Question: I want to find the location (sector) of a point in hexagonal or circular shape divided in to 4 different sectors (sc,s1,s2,s3). All I have is the x and y coordinates of the point. The basic code I have written is given here but it doesn't return the correct sector according to given x and y coordinates.
Here is the picture for better understanding.

'''
#include <stdio.h>
#include <math.h>
#define PI 3.<PHONE>
#define num_sec 4
int main ()
{
double x, y, angle, radius;
x = 19.0; //x_coordinate of a point
y = -30.1; //y_coordinate of a point
angle = atan2 (y,x) * 180 / PI; // converting Cartesian plan to polar and radians to degrees also the arc angle are negative so to convert them into positive we add 360 in it.
if (angle < 0) angle += 360;
radius = hypot (x, y); // calculating radius
printf ("For x_coordinate=%f and y_coordinate=%f the Angle=%f and the Radius=%f
",x,y,angle,radius);
int sector[num_sec];
char sc, s1, s2, s3;
if (radius <= 157.5) {sector[0] = sc;}
if (radius > 157.5 && angle>0 || angle <= 120) {sector[1] = s1;}
if (radius > 157.5 && angle > 120 || angle <= 240) {sector[2] = s2;}
if (radius > 157.5 && angle > 240 || angle <= 360) {sector[3] = s3;}
printf ("%f %f %f %f",sc,s1,s2,s3);
return 0;
}
'''
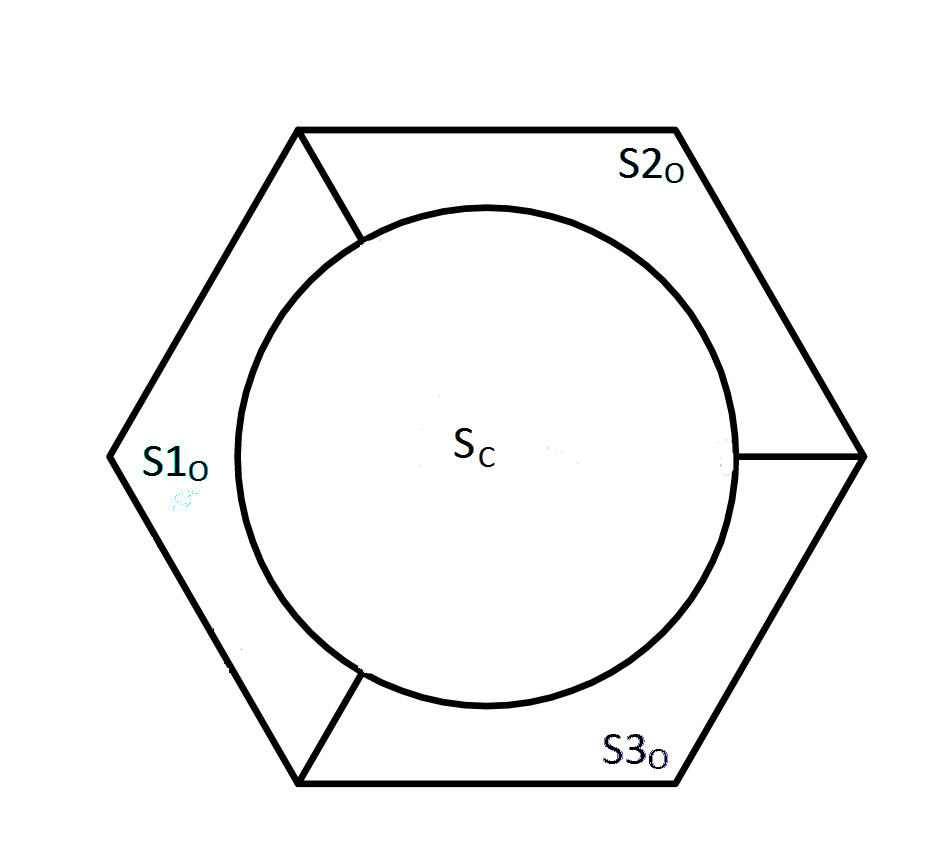
Answer: based on a few assumptions, not sure what exactly sc,s1 are supposed do do, but I think I figured what you want.. if this helps
'''
#include <stdio.h>
#include <math.h>
#define PI 3.<PHONE>
#define num_sec 4
int main (){
double x, y, angle, radius;
x = 19.0; //x_coordinate of a point
y = -30.1; //y_coordinate of a point
angle = atan2 (y,x) * 180 / PI; // converting Cartesian plan to polar and radians to degrees also the arc angle are negative so to convert them into positive we add 360 in it.
if (angle < 0) angle += 360;
radius = hypot (x, y); // calculating radius
printf ("For x_cordinate=%f and y_cordinate=%f the Angle=%f and the Radius=%f
",x,y,angle,radius);
int sector[num_sec]={0};
if (radius <= 157.5){
sector[0]++;
}
else if (radius > 157.5 && (angle > 0 && angle <= 120)) {
sector[2]++;
}
else if (radius > 157.5 && (angle > 120 && angle <= 240)) {
sector[1]++;
}
else if (radius > 157.5 && (angle > 240 && angle <= 360)){
sector[3]++;
}
printf ("%d %d %d %d",sector[0],sector[1],sector[2],sector[3]);
return 0;
}
'''